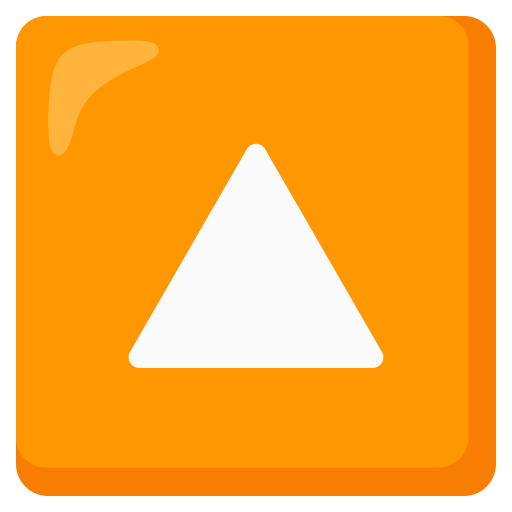
Emoji: 🔼